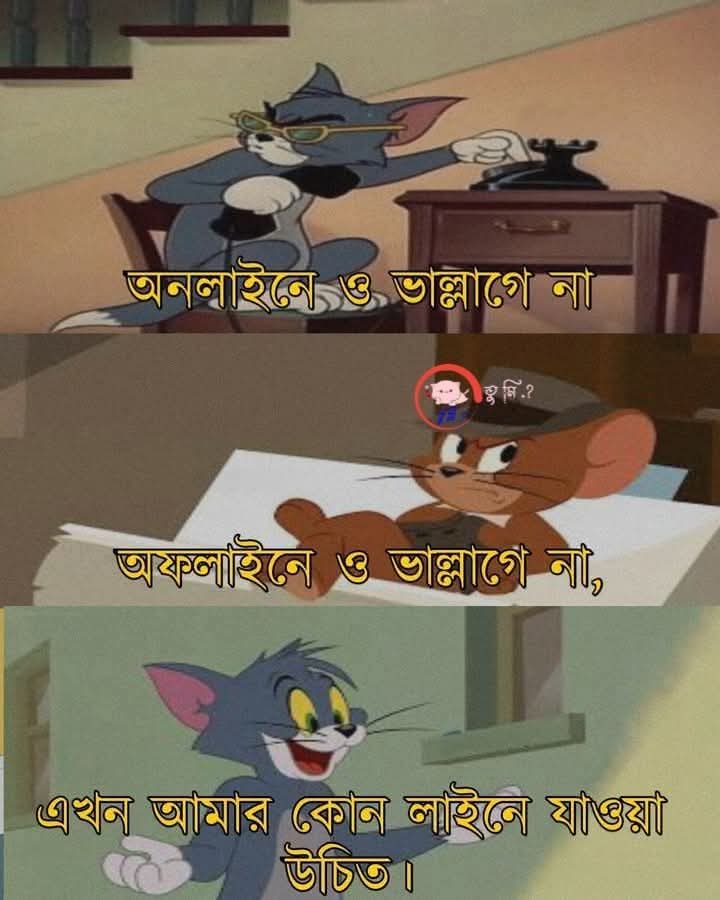
Text: অনলাইনে ও ভাল্লাগে না
অফলাইনে ও ভাল্লাগে না,
এখন আমার কোন লাইনে যাওয়া উচিত।
Label: Non Hate